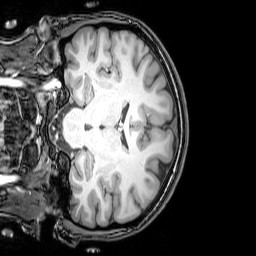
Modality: T1w
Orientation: coronal
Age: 26
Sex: female
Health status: healthy
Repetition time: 0.081 s
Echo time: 0.037 s